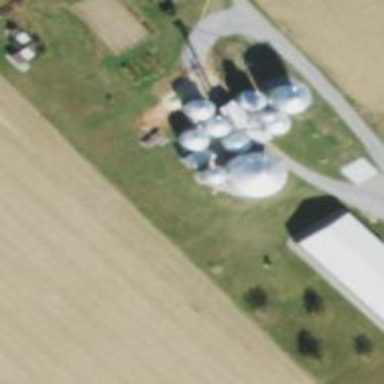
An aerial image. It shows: Silo.